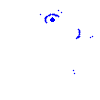
Particle: kaon